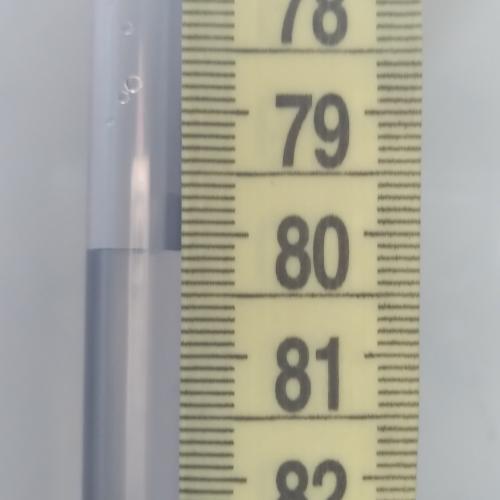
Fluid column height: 80.1 cm